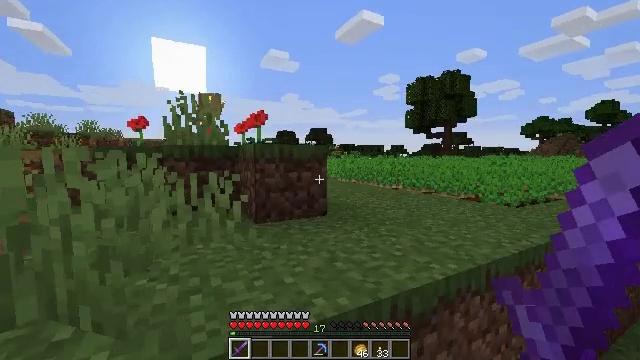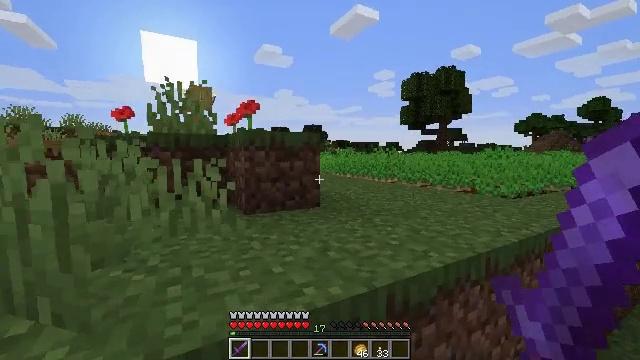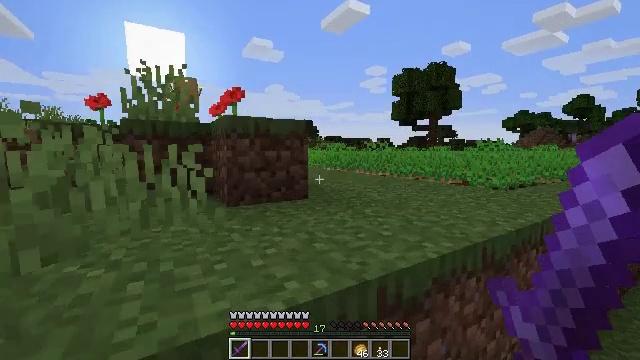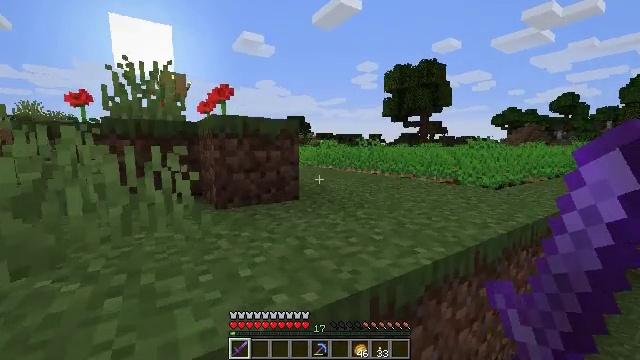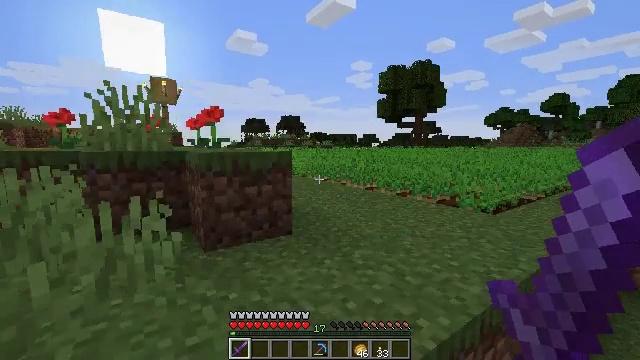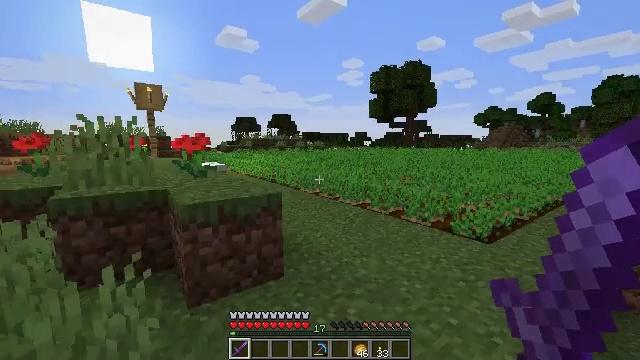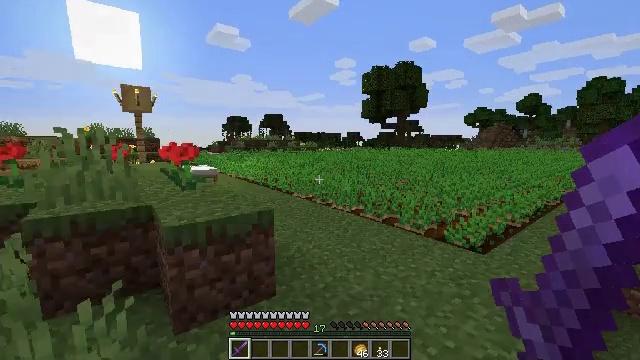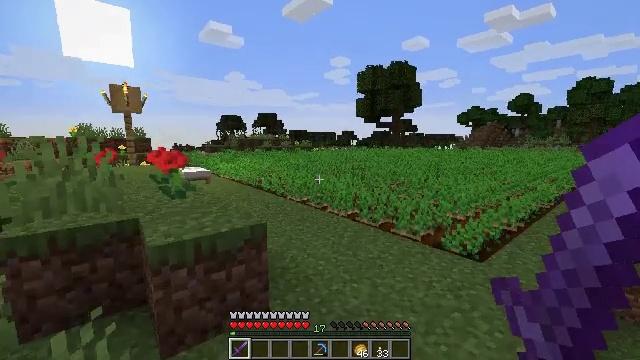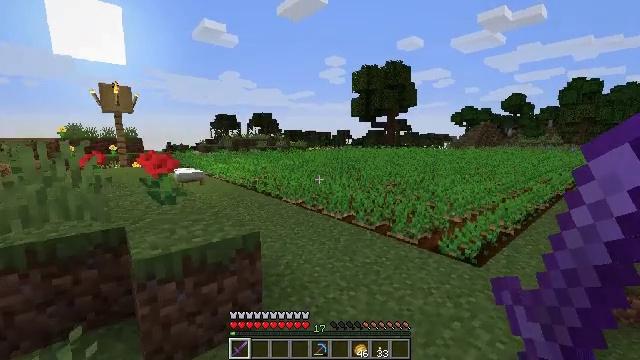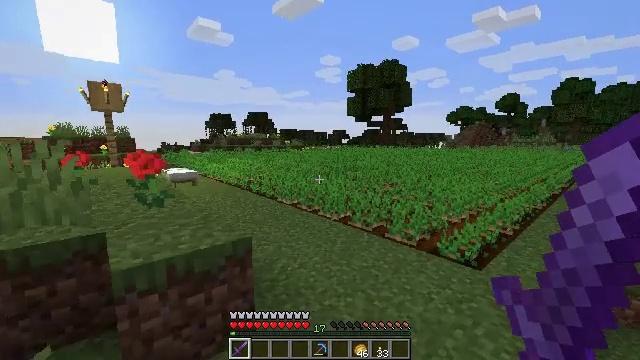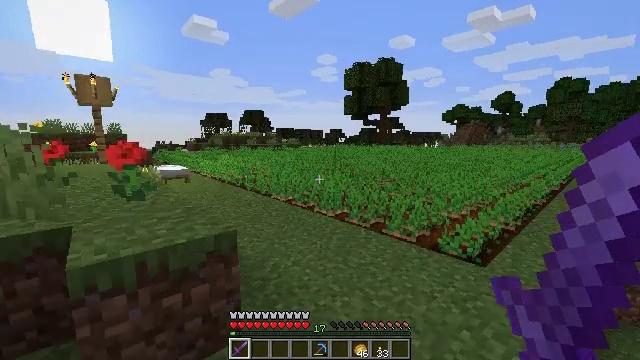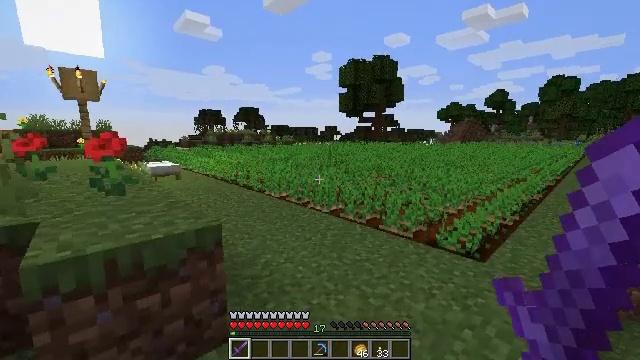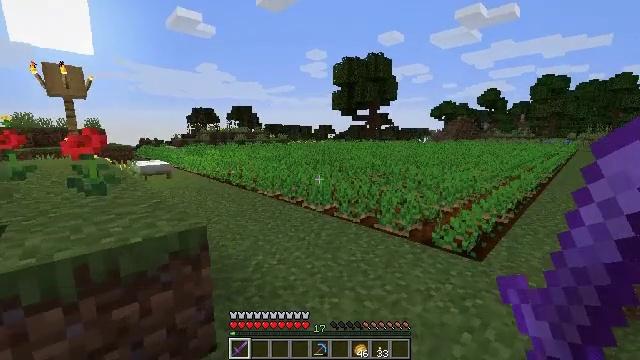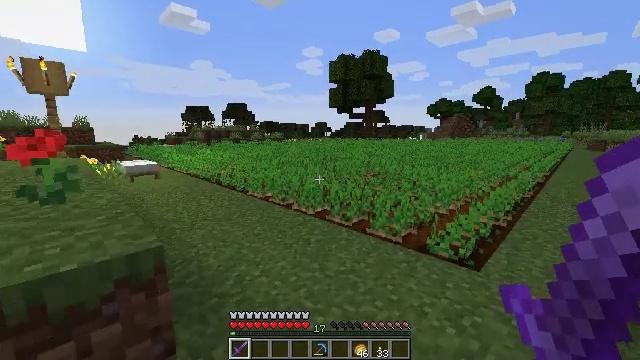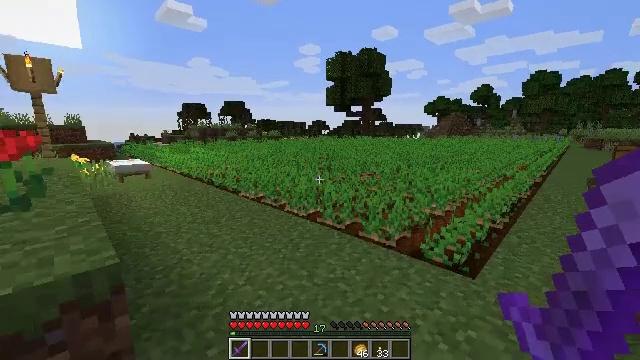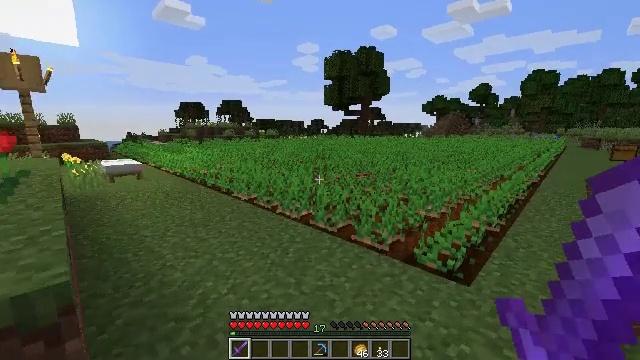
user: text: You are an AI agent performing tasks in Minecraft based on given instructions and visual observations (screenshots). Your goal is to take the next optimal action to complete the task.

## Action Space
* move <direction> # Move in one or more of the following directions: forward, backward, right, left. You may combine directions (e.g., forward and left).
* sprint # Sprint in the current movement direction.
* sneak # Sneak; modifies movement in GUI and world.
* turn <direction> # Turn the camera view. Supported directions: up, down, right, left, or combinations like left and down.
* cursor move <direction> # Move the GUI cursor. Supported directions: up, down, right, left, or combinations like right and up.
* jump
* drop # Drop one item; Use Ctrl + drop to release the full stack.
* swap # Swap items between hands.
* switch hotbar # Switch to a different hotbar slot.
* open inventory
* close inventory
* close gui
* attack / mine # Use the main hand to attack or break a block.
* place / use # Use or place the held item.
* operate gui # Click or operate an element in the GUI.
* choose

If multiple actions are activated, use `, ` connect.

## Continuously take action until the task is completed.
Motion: motion action
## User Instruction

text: Kill a zombie.
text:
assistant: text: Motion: move forward, turn right
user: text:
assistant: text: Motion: move forward, turn right, jump
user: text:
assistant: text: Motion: move forward, turn right, jump
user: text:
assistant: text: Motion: move forward, turn right, jump
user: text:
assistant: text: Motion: move forward, turn right, jump
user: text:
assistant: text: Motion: move forward, turn right, jump
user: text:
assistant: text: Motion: move forward, turn right
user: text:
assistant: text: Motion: move forward and move right, turn right
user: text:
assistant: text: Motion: move forward and move right
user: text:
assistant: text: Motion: move forward and move right
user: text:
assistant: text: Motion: move forward and move right, turn right
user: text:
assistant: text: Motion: move forward and move right, turn right
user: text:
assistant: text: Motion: move forward and move right
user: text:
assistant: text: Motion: move forward and move right
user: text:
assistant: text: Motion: move forward and move right
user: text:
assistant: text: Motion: move forward and move right
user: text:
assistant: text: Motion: move forward and move right
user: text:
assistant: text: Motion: move forward
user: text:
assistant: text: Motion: move forward
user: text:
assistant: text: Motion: move forward
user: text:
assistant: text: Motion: move forward, turn left
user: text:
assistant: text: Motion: move forward, turn left
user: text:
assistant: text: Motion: move forward, turn left
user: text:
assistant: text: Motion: move forward, turn left and down
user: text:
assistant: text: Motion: move forward, turn left and down
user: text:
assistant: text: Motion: move forward, turn left
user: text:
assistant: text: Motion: move forward, turn left and up
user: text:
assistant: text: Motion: move forward, turn left
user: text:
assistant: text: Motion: move forward
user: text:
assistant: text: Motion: move forward, turn left